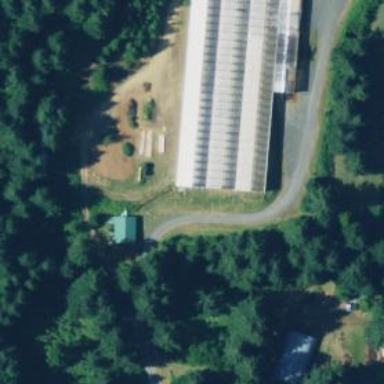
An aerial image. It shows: Greenhouse used for horticulture.